Interaction volume radius: 5 \u00c5
Interaction volume height: 25 \u00c5
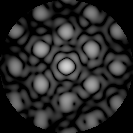
Disorder parameter: 0.2579